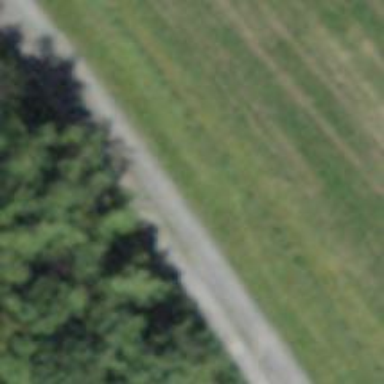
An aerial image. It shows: Track with compacted surface.